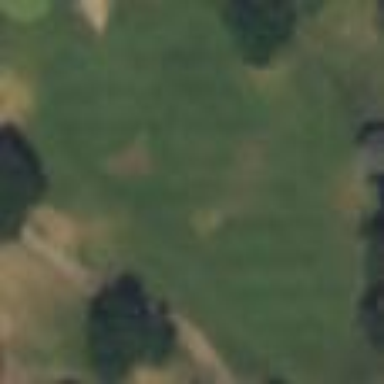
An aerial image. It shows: Grassy area designated as golf fairway.